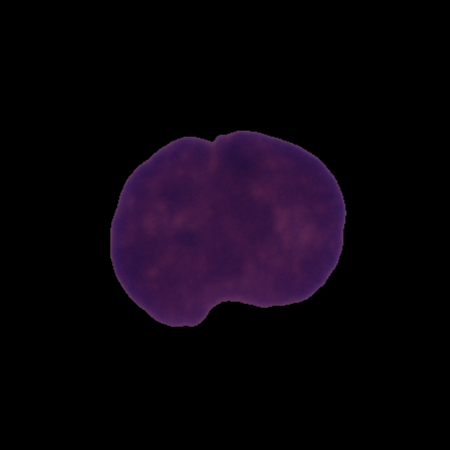
Label: cancer